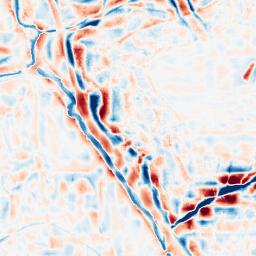
Category: wavelet
Decomposition family: wavelet_reverse_biorthogonal
Decomposition parameters: wavelet: rbio5.5
level: 4
Upsampling method: bicubic_3x
Upsampling parameters: scale: 3
Upsampling scale: 3